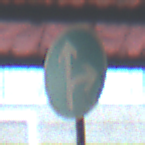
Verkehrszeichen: VorgeschriebeneFahrtrichtungGeradeausOderRechts
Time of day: MorningAfternoon
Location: Roofed (Special)
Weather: NotSpecified
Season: NotSpecified
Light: Artificial